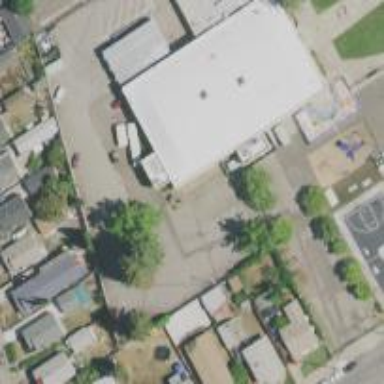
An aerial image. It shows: Community centre building.